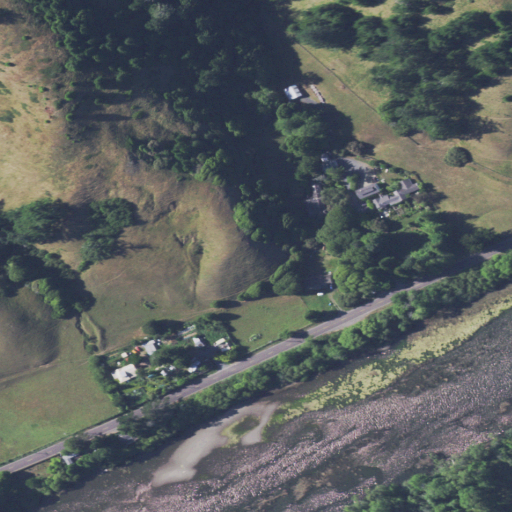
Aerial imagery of valley in California named Slaughterhouse Gulch containing shrub, grassland, open water, open development, woody wetlands, evergreen forest, herbaceous wetlands, deciduous forest, and low intensity development